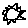
Label: sun